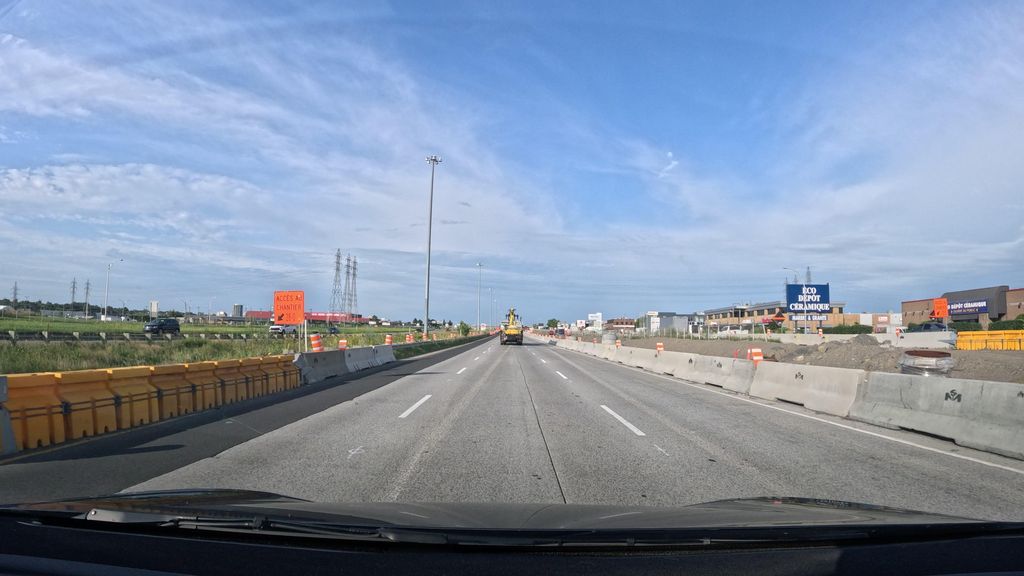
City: montreal